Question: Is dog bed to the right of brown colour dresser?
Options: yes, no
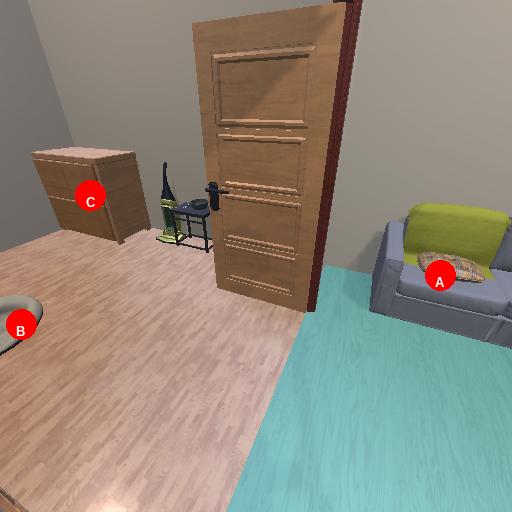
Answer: yes